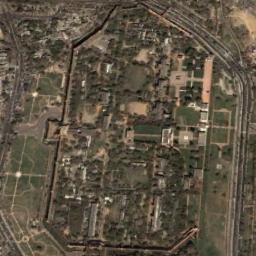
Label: palace